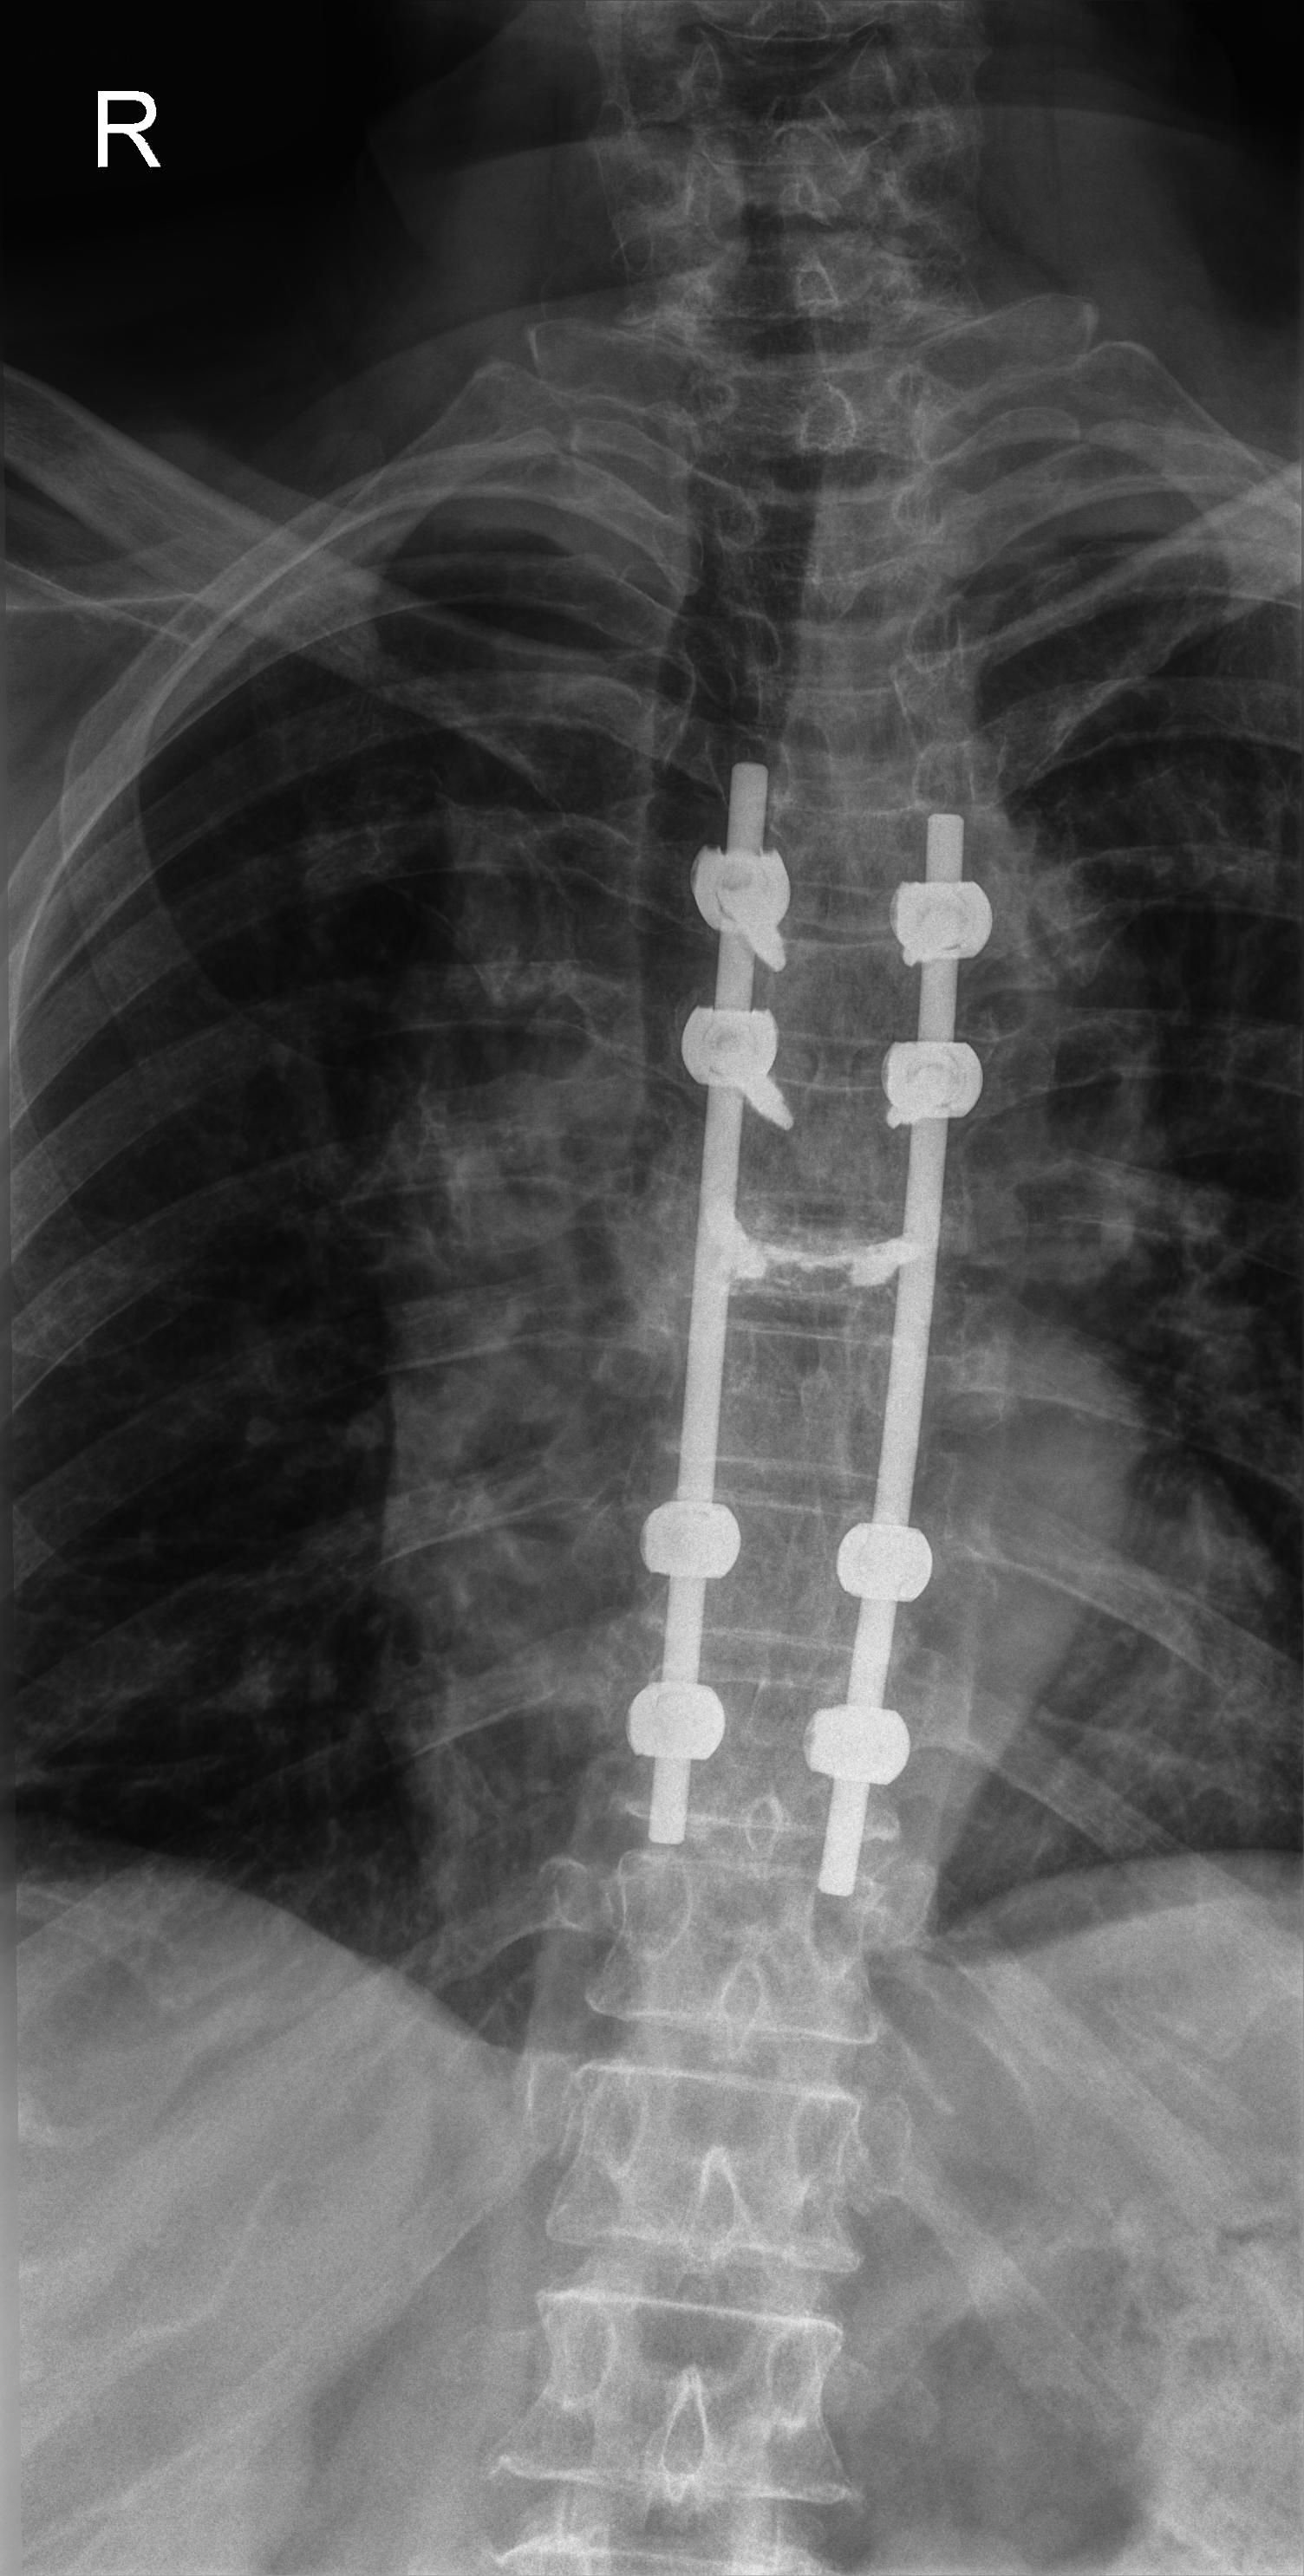
View: AP
Implant manufacturer: orthofix firebird